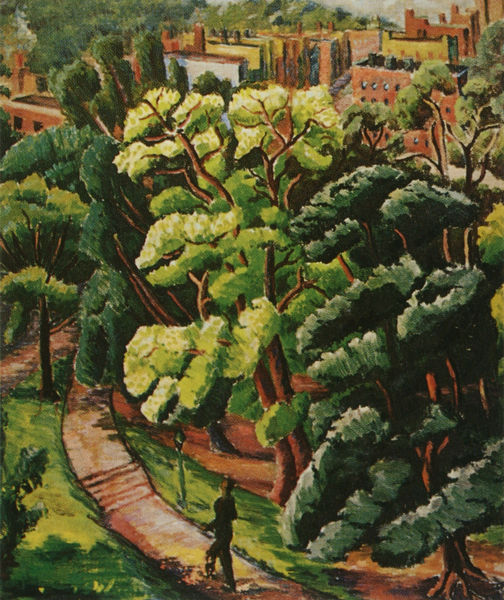
Titel: Path in Isham Park
Künstler: Traude Waehner
Institution: Kunsthandel
Schlagwörter: baum, blau, blätter, gemälde, laub, mann, schatten, weiß, bäume, gelb, grün, ocker, stadt, äste, bewegung, braun, fenster, frau, grau, hut, licht, orange, schwarz, straße, anlage, gebäude, gras, haus, park, rot, weg, wiese, beige, architektur, mensch, öl, horizont, häuser, zweige, pfad, sonne, figur, rosa, wald, schornstein, garten, biegung, laufen, hang, dächer, schornsteine, naiv, industrie, treppe, green, läufer, stufen, baumkronen, ortschaft, schlote, passant, wurzel, kreuzung, wood, wurzeln, man, tree, geäst, laubwerk, wanderer, blattwerk, house, houses, trees, siedlung, spaziergänger, weggabelung, city, walk, stadtpark, hochhäuser, leger, baumwurzel, hochhaussiedlung, joggen, jogger, woods